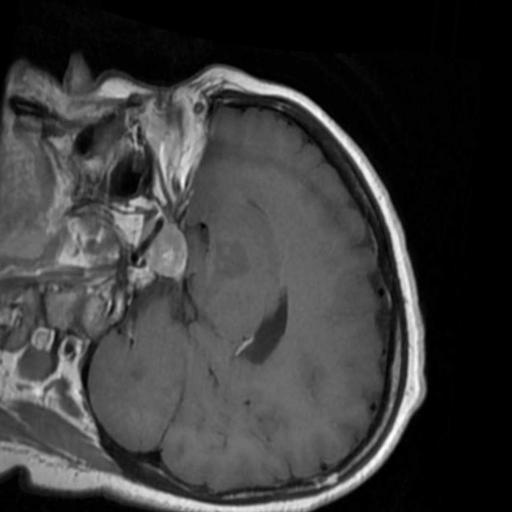
Label: brain_tumor